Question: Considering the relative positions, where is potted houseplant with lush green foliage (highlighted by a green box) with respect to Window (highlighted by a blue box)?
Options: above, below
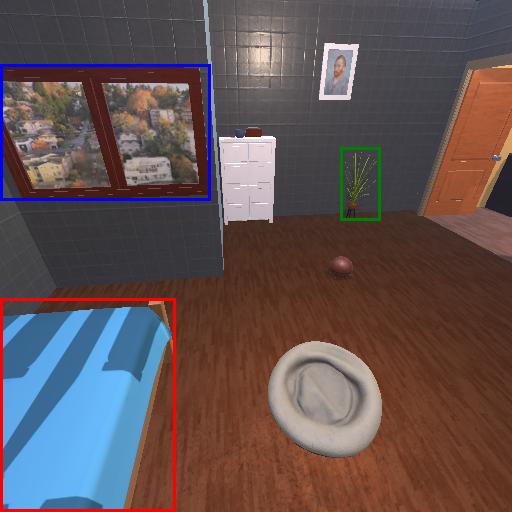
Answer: above